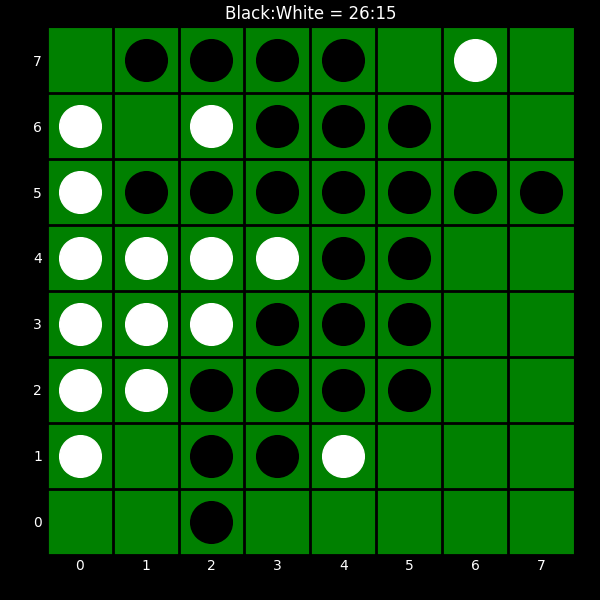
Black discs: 26
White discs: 15